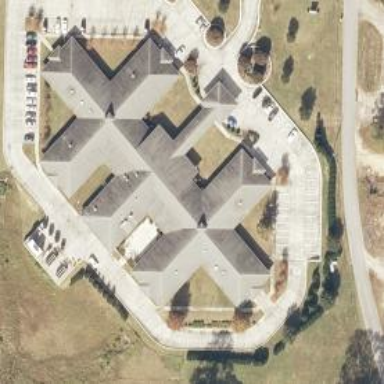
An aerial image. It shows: Nursing home building.